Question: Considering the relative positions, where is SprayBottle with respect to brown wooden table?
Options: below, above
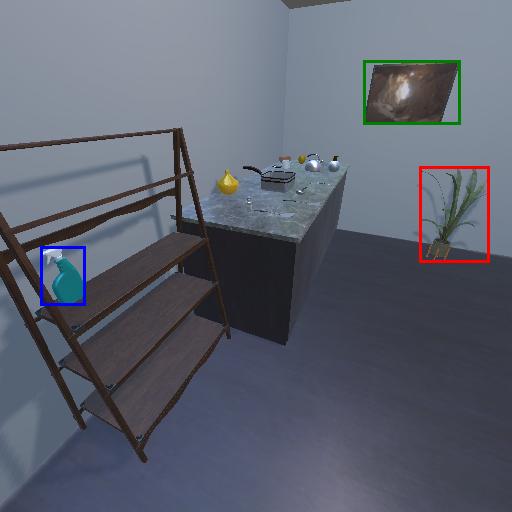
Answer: below